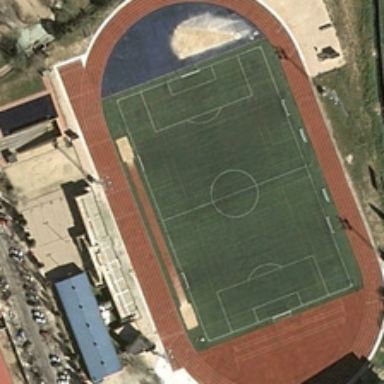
A playground with a football field in it is near a road .